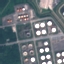
Label: Industrial